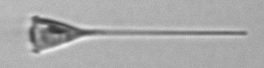
Label: Asterionellopsis_glacialis